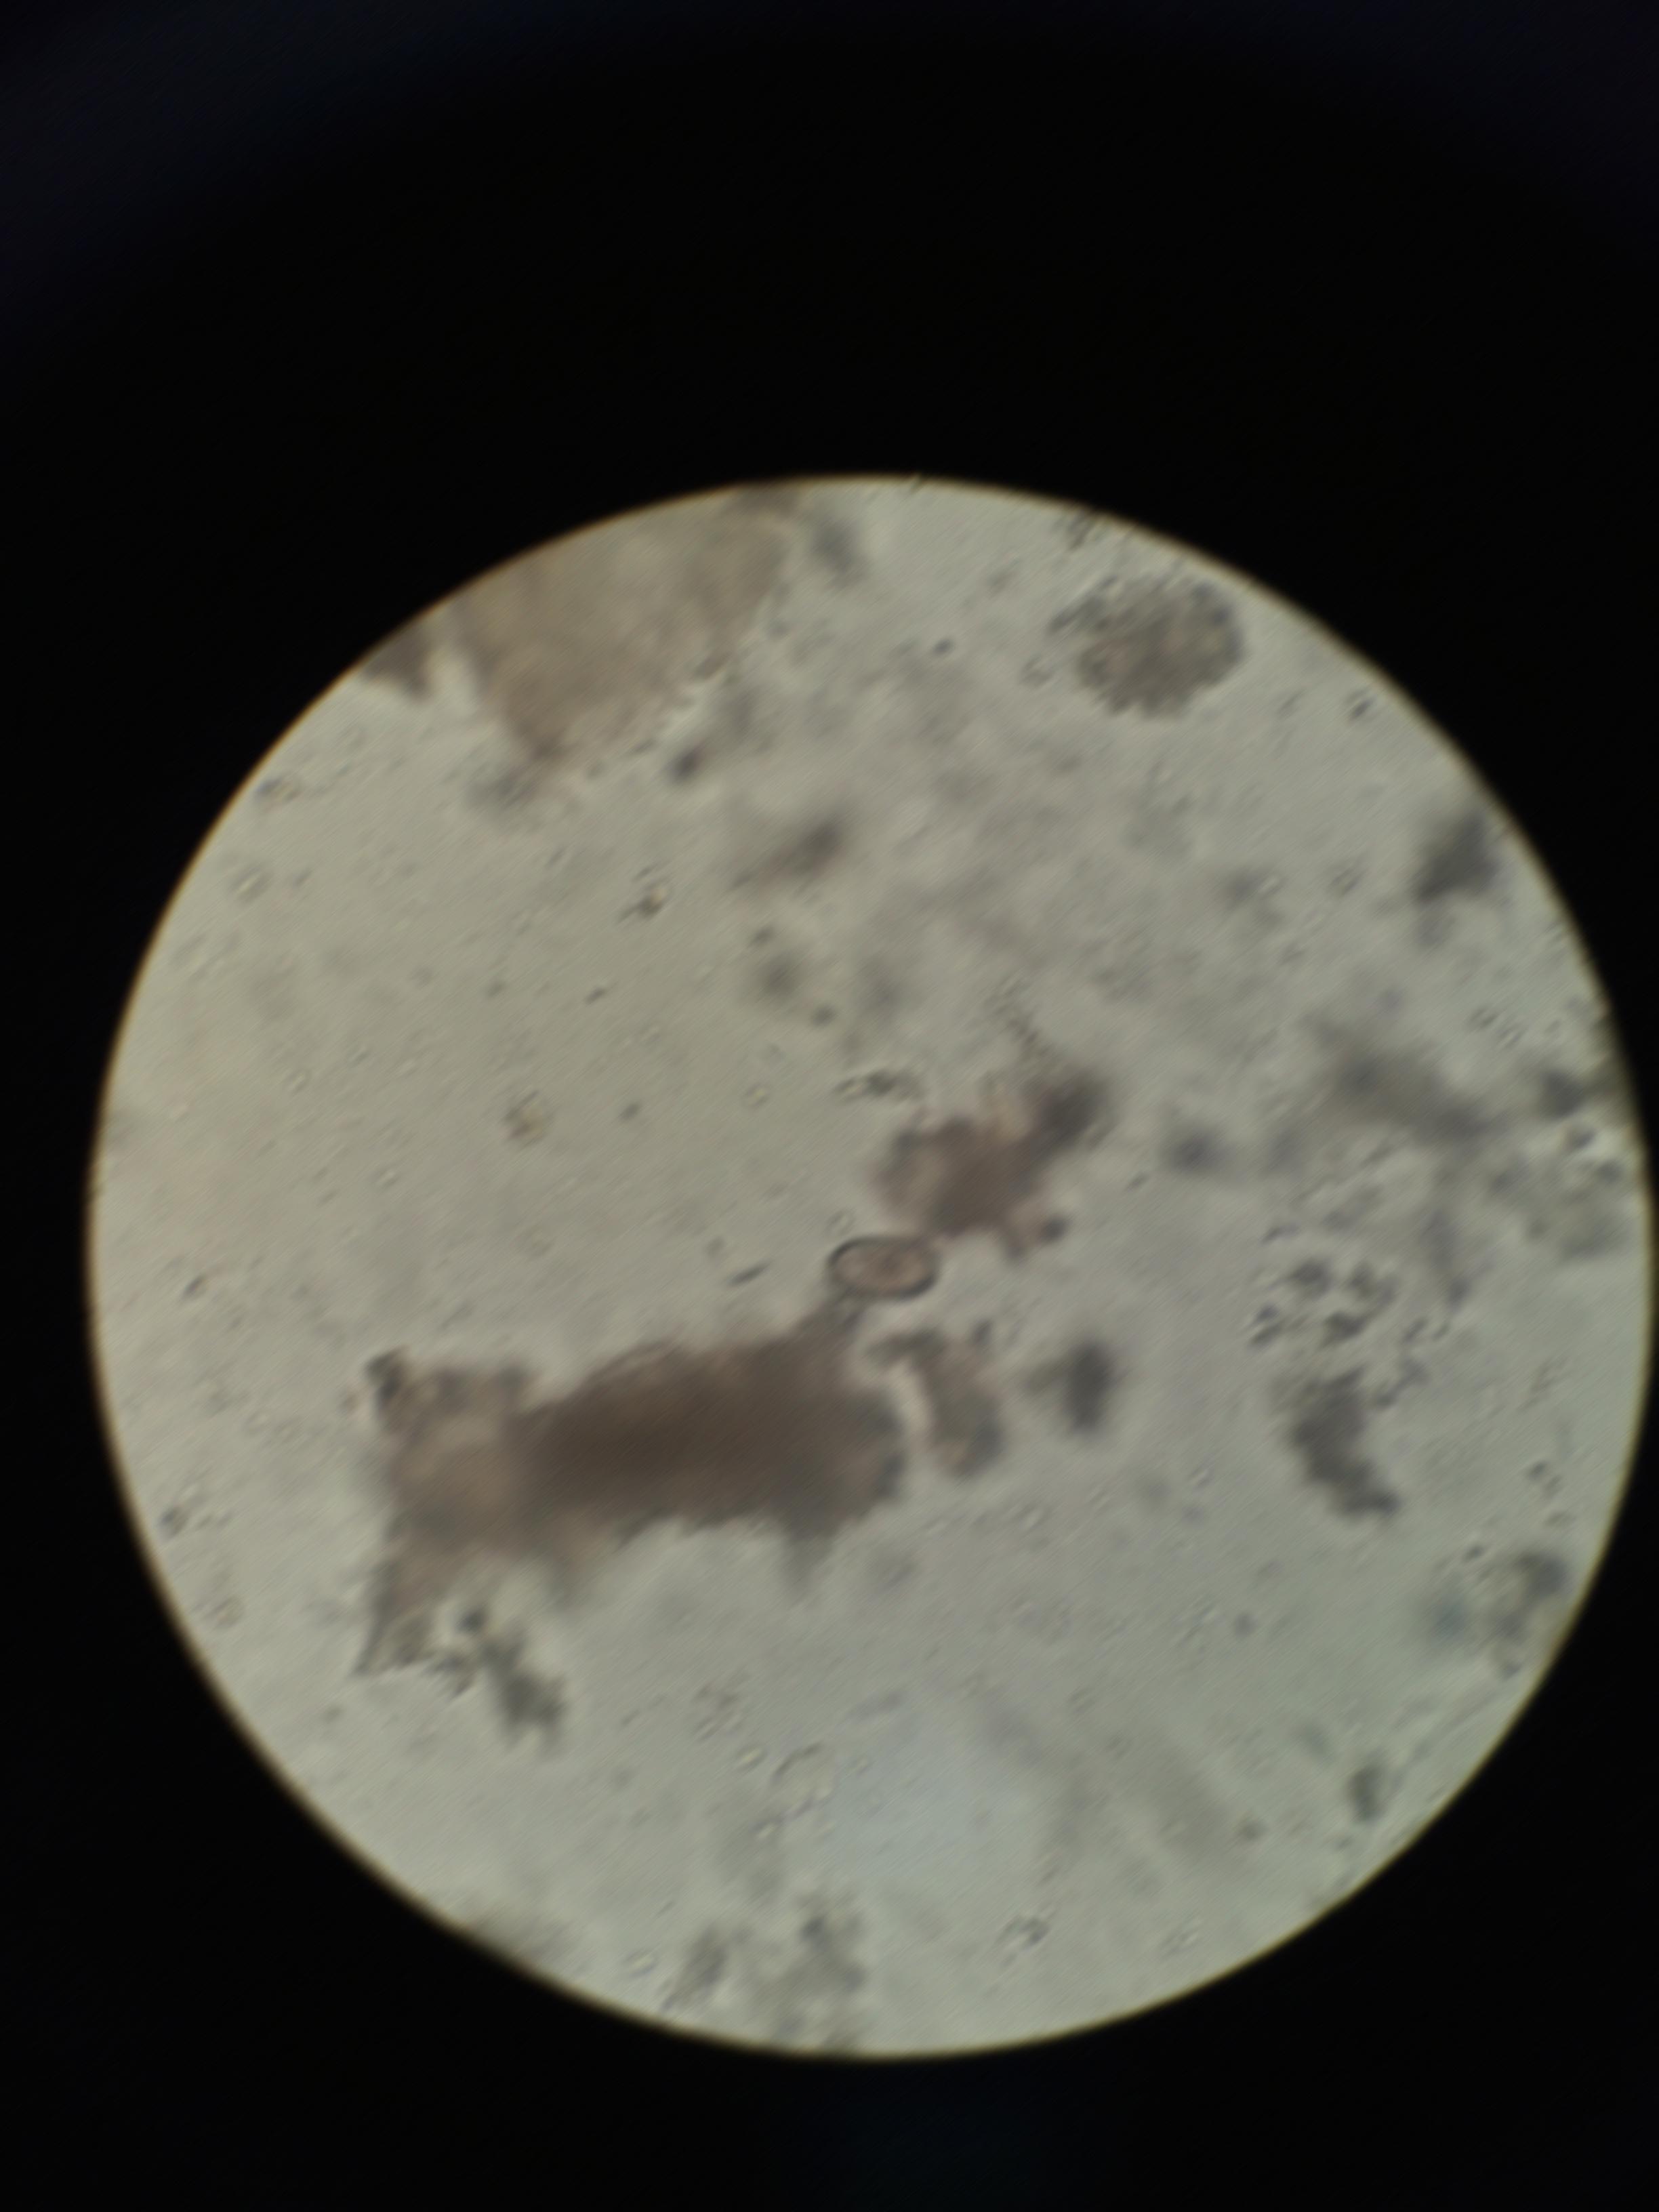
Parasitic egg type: Capillaria philippinensis